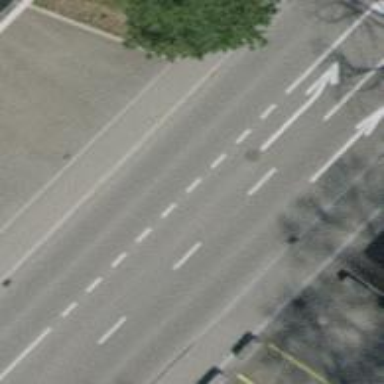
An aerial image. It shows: Residential road with asphalt surface. There are separate sidewalks on both sides.